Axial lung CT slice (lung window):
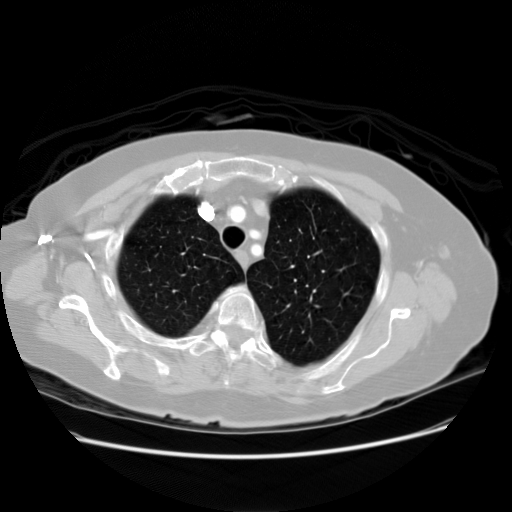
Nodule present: no